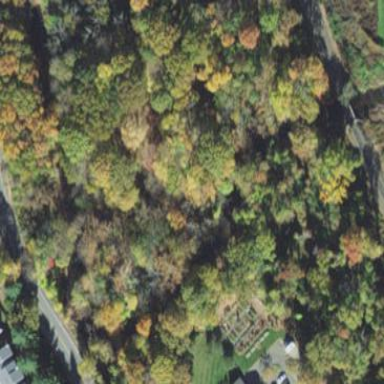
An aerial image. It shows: Nature reserve surrounded by woodland.